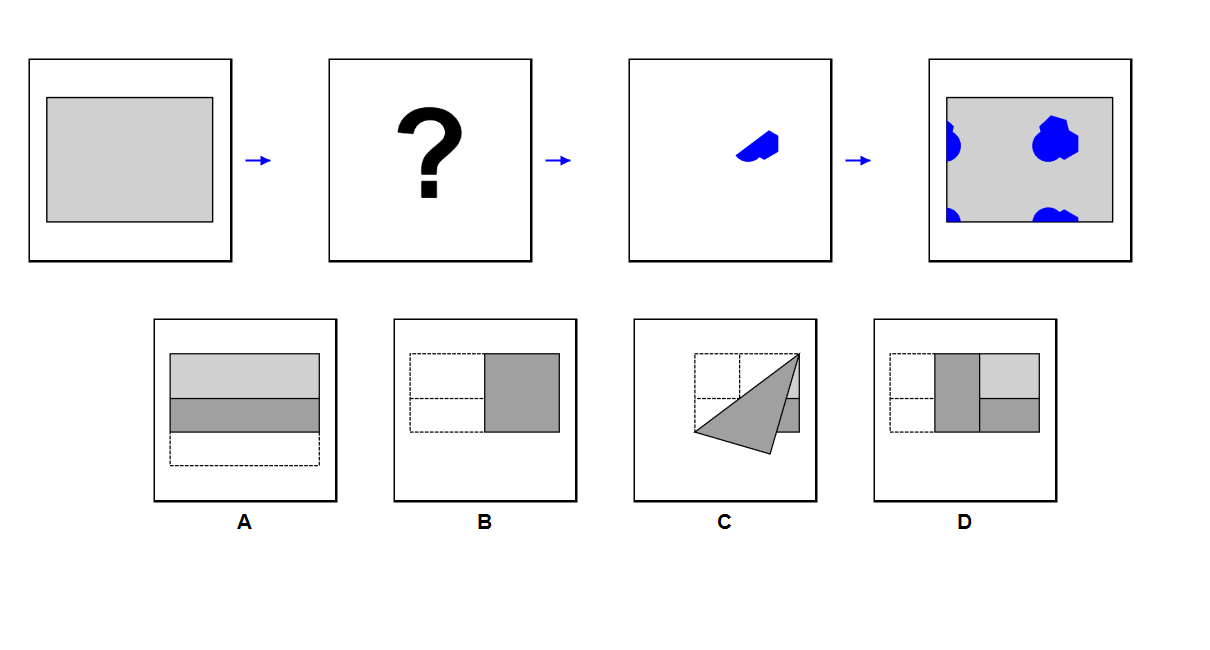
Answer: B